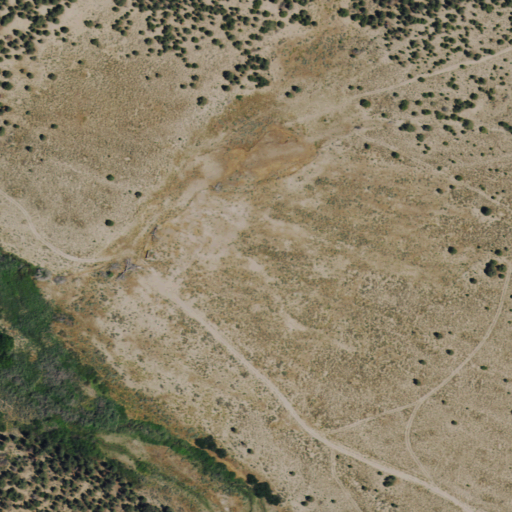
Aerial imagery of valley in Nevada named North Canyon containing shrub, grassland, evergreen forest, and deciduous forest